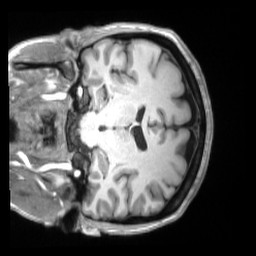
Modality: T1w
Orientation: coronal
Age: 44
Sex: female
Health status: ill
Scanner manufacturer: siemens
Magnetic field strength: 3 T
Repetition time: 2.2 s
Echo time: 0.00157 s